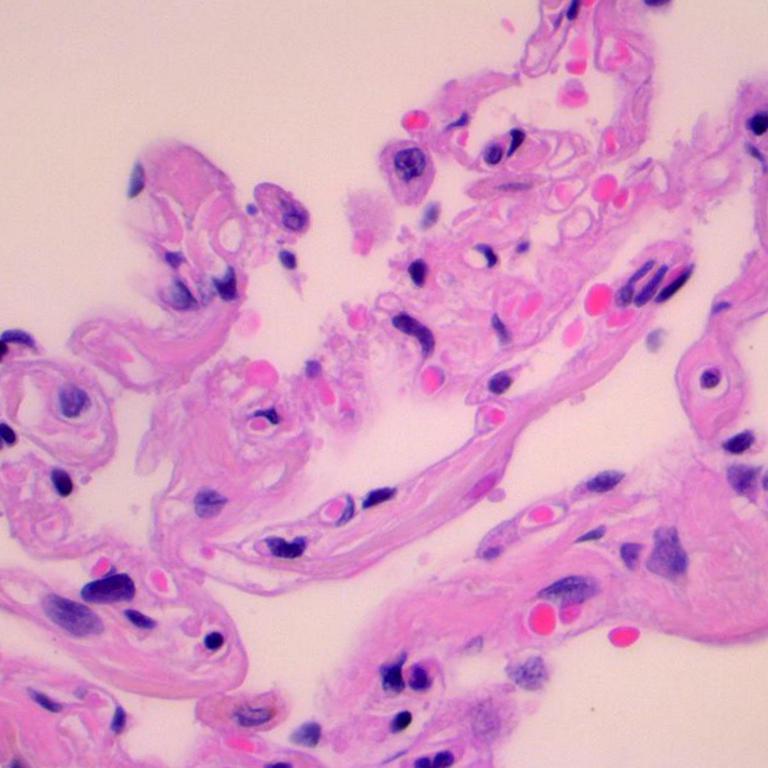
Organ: lung
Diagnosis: benign